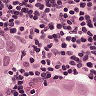
Metastatic tissue present: yes